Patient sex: F
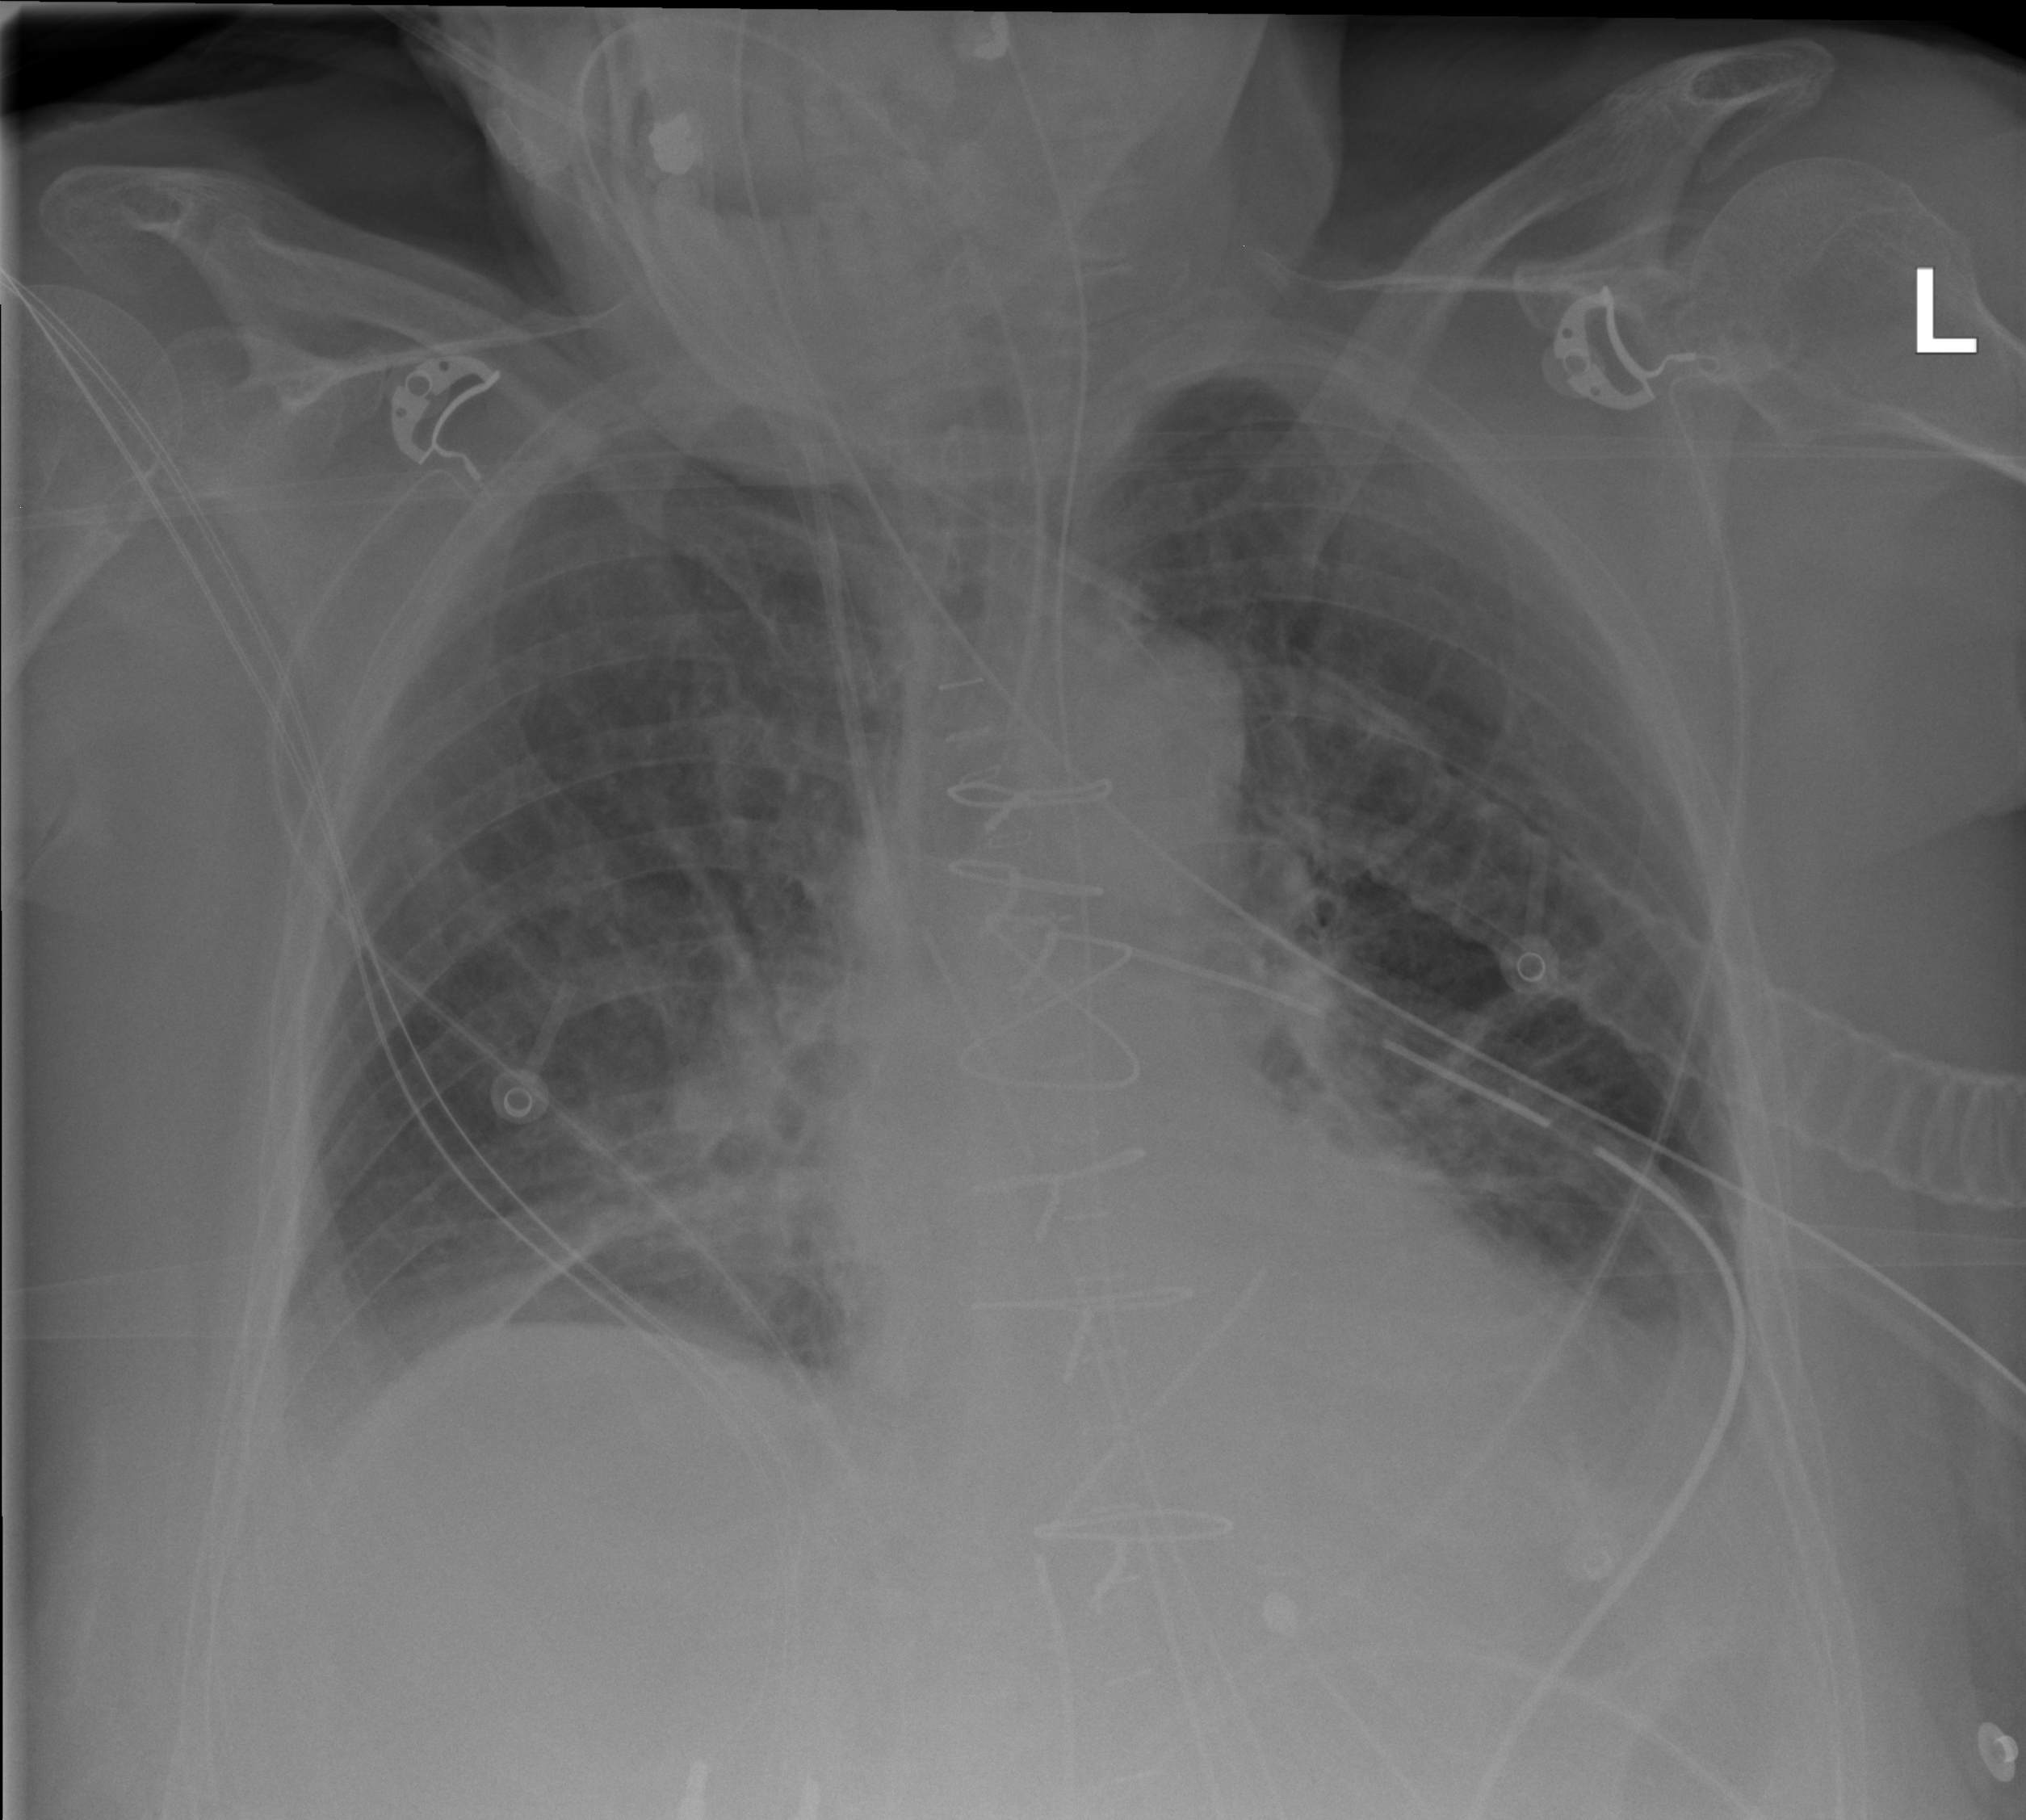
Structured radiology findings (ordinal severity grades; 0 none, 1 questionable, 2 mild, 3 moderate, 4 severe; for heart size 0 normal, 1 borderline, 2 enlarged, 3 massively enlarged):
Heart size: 0
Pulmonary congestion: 2
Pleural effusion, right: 2
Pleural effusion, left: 2
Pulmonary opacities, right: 0
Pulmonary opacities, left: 0
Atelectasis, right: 2
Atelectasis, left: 2